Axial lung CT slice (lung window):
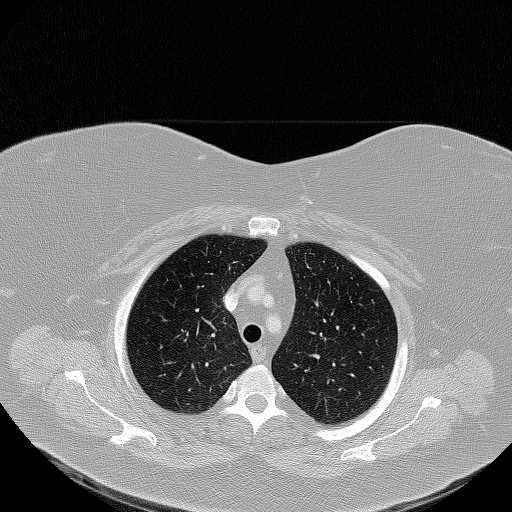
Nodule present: no